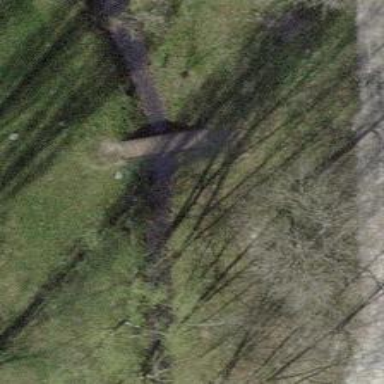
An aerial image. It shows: Footway bridge.